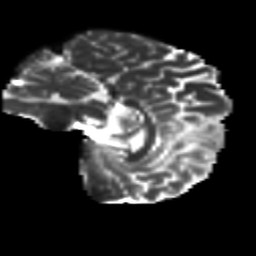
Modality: T2w
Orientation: sagittal
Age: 39
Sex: male
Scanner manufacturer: siemens
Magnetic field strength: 3 T
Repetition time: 8.6 s
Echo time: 0.095 s